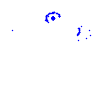
Particle: proton